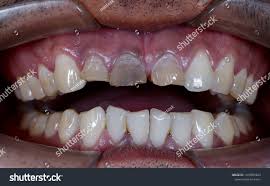
Condition: Tooth Discoloration